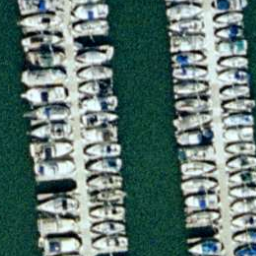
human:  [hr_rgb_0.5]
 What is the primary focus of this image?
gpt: harbor